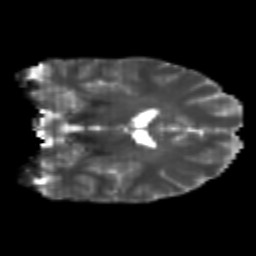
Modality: T2w
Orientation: coronal
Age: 21
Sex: male
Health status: healthy
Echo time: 0.074 s